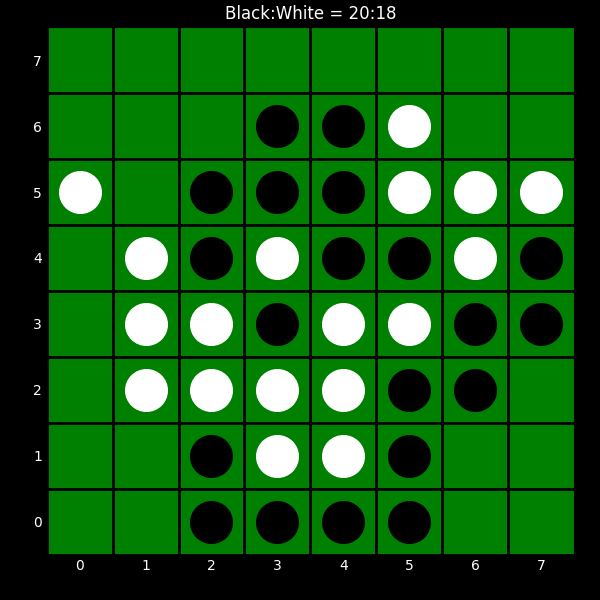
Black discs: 20
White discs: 18